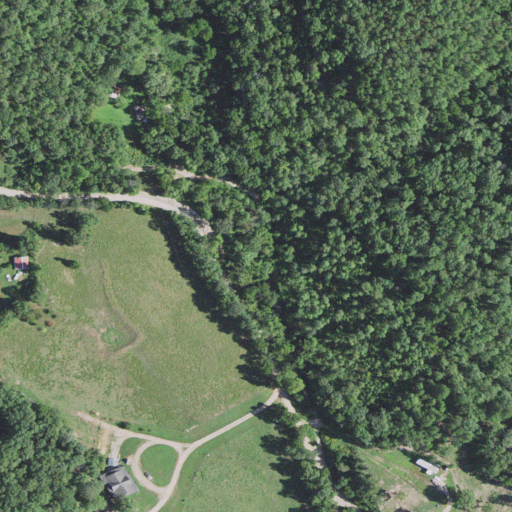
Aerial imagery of valley in Missouri named Possum Trot Hollow containing deciduous forest, pasture, open development, and mixed forest